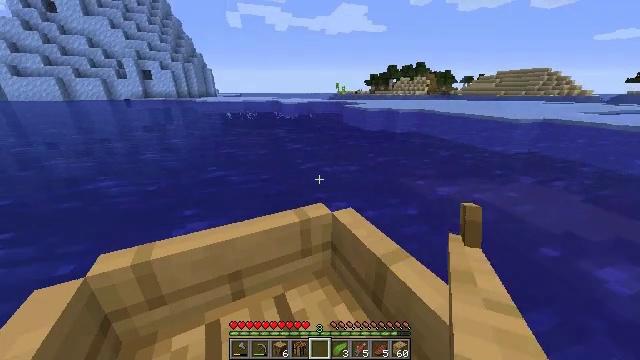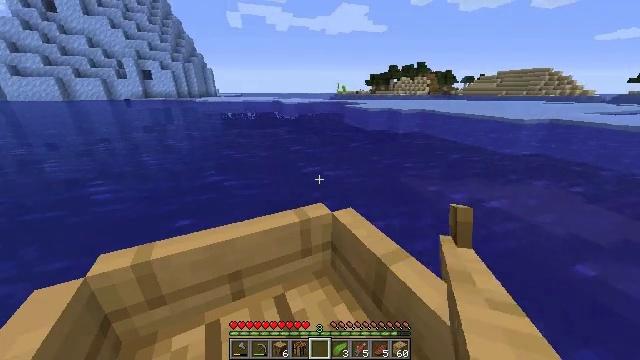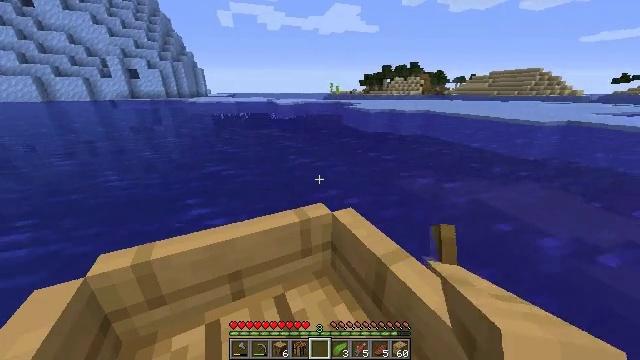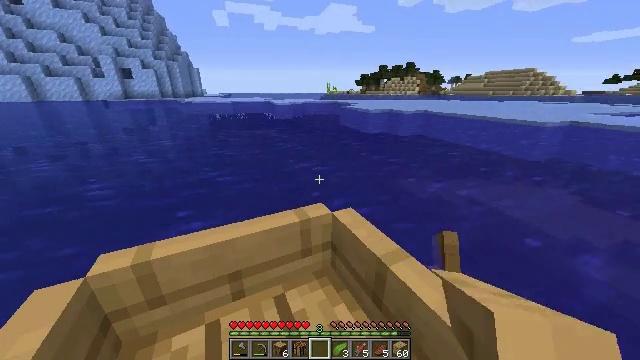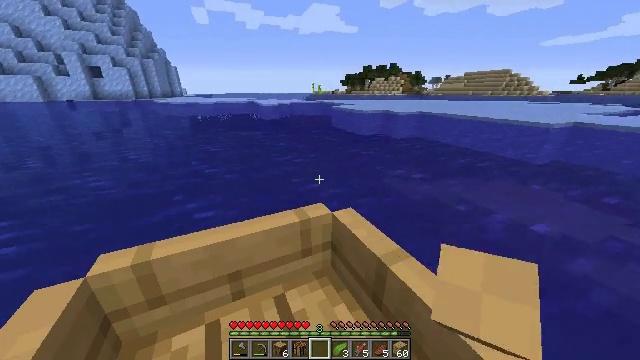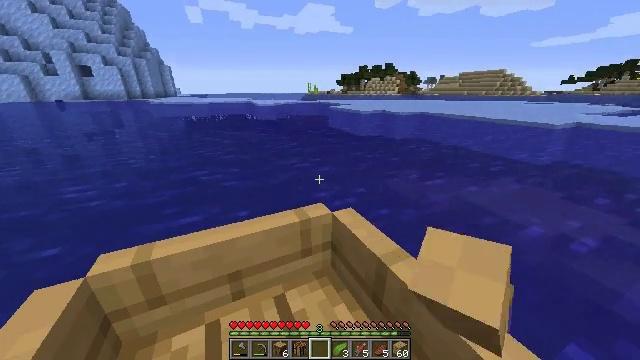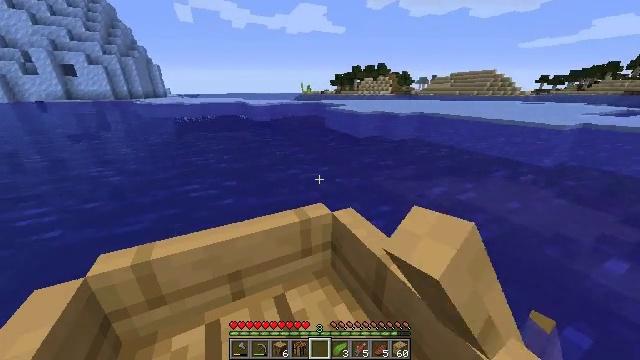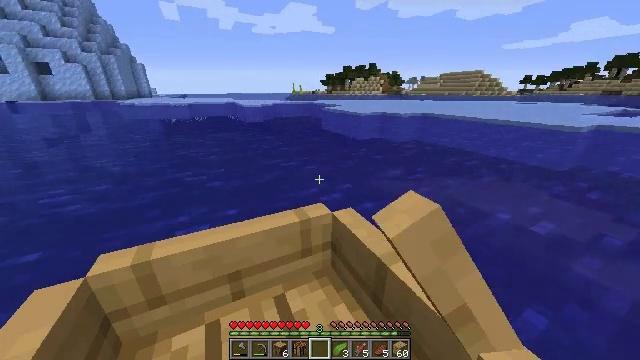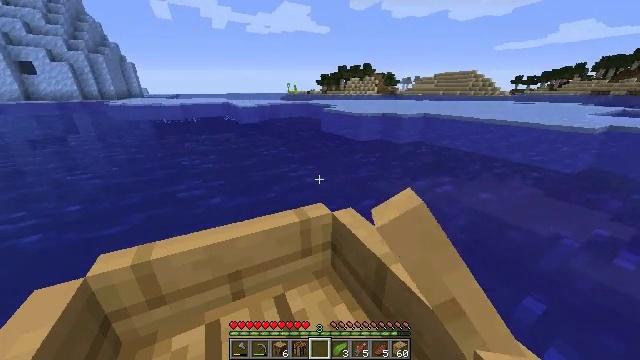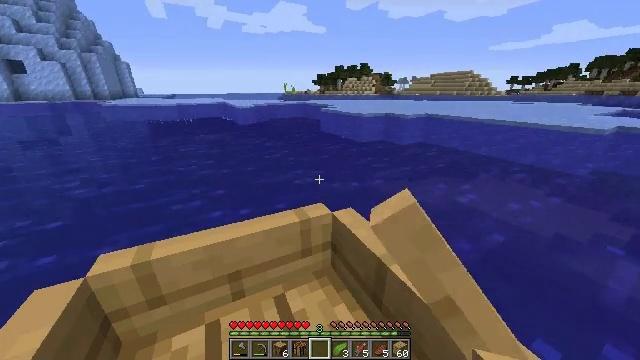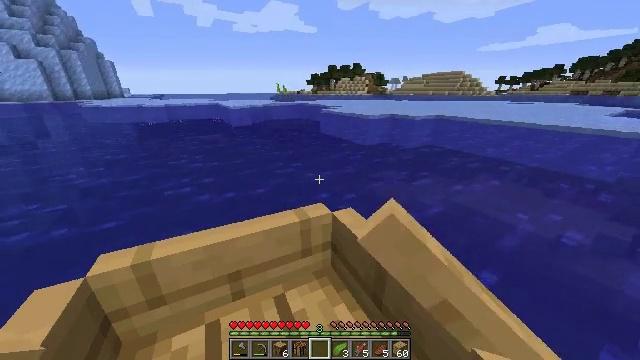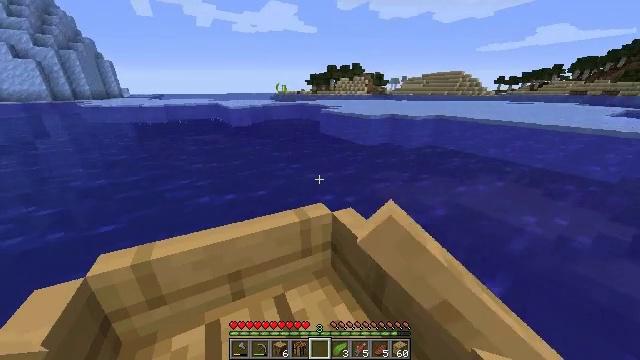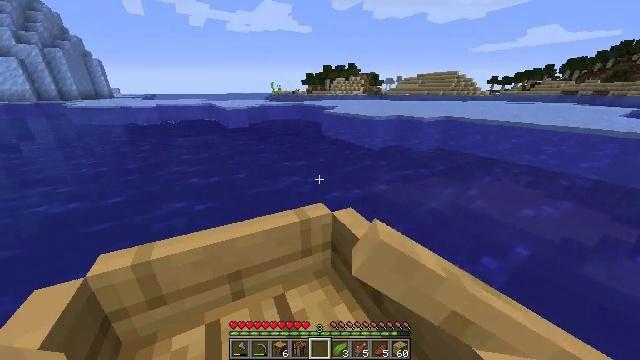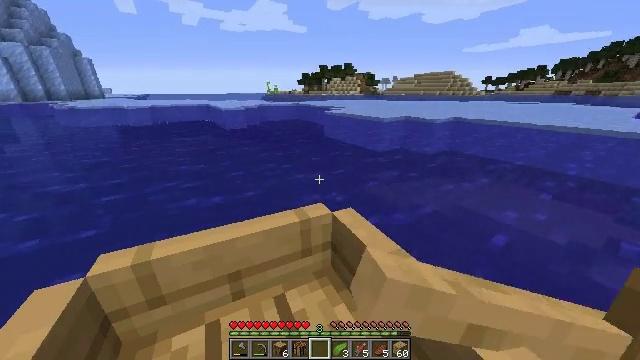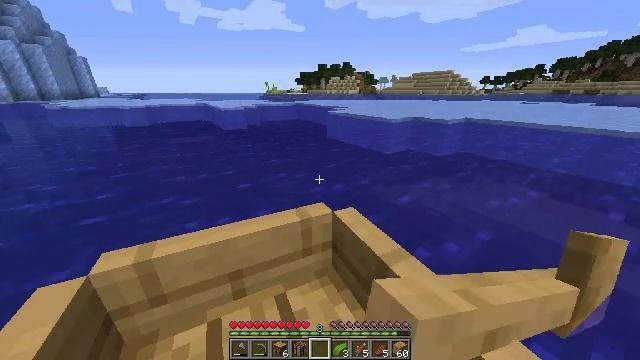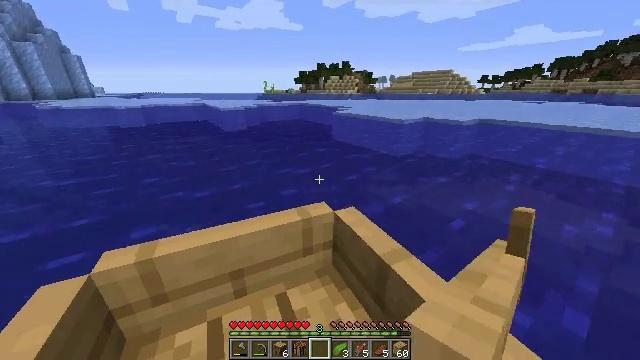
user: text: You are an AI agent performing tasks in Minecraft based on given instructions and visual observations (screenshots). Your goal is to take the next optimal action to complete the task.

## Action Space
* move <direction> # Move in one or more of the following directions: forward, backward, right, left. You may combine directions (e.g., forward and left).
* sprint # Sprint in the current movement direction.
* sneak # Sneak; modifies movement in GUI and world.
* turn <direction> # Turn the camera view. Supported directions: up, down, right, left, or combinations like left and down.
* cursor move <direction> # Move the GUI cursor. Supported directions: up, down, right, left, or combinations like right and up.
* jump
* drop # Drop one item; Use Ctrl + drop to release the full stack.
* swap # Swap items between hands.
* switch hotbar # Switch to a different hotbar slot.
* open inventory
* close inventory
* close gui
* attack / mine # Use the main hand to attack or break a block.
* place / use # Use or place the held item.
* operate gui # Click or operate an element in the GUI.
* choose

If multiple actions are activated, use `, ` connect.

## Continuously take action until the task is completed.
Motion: motion action
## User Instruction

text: Harvest the ice from frozen areas.
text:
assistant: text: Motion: move forward and move right, sprint
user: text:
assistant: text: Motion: move forward and move right, sprint
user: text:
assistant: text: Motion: move forward, sprint
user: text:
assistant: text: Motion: move forward, sprint
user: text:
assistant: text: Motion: move forward, sprint
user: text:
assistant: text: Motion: move forward, sprint
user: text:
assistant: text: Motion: move forward, sprint
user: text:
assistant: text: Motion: move forward, sprint
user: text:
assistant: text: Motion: move forward, sprint
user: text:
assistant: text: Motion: move forward, sprint
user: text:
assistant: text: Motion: move forward, sprint
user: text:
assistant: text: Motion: move forward, sprint
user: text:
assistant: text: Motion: move forward, sprint
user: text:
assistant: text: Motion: move forward, sprint
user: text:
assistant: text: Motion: move forward and move right, sprint
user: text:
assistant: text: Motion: move forward and move right, sprint, turn left
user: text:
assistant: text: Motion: move forward and move right, sprint, turn left
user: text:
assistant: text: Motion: move forward
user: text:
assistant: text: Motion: move forward, turn left
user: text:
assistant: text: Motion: move forward, turn left and up
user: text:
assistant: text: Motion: move forward, turn left
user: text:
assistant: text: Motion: move forward
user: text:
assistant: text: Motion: move forward, switch to hotbar 2
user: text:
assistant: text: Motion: move forward, switch to hotbar 2
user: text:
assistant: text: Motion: move forward, switch to hotbar 2
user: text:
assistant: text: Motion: move forward, turn left
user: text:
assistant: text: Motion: move forward, turn left and up
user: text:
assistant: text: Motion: move forward
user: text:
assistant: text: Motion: move forward
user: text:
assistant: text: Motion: move forward and move right